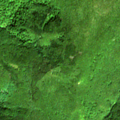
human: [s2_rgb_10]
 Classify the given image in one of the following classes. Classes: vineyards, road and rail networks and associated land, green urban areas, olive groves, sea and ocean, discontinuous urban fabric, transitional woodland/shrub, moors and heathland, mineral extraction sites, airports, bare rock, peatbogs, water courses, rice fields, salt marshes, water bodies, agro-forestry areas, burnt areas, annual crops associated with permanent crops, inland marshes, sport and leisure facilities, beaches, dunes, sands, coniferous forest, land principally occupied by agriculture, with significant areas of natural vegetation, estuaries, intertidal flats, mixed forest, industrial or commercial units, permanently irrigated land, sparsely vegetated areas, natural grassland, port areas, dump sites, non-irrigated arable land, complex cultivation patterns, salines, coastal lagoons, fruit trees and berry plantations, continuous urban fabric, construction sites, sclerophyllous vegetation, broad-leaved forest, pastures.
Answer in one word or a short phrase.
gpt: broad-leaved forest, mixed forest